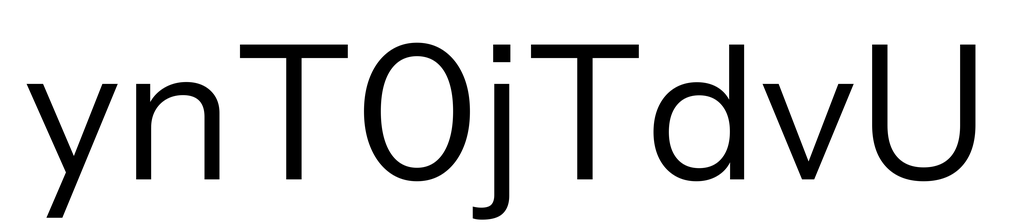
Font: InstrumentSans_Regular